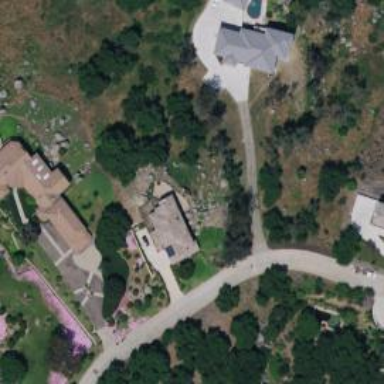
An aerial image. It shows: Driveway leading to service road.